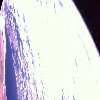
Label: sunburn